Current action and preconditions to check: trajectory_clear

Your task: For each precondition in the list above, predict whether it will hold at this action.

Consider the current scene as observed from the mobile robot's camera, and analyze the predicted future states of all dynamic agents (e.g., people, animals, vehicles, or any moving entities) within the NEXT SECOND.

IMPORTANT: Only answer "very likely" if you are absolutely certain—based on strong, clear evidence—that a dynamic agent will violate the precondition in the predicted future state. Do NOT answer "very likely" for unlikely, ambiguous, or low-probability risks.

Ask yourself for each precondition: Is there a high probability, with clear and convincing evidence, that the predicted future states of any dynamic agent will interfere with the predicted future state of the currently executing action within the NEXT SECOND, causing that precondition to fail?

Assess the risk level based on these predictions. Use "likely" or "very likely" if motions create a clear risk of interference.

Use "neutral" or "improbable" if agents are nearby but their predicted paths are clearly diverging or non-conflicting.

Failure Risk Categories: "very improbable", "improbable", "neutral", "likely", "very likely"

Answer Format: Output ONLY the probability_of_failure value from these categories: "very improbable", "improbable", "neutral", "likely", "very likely"

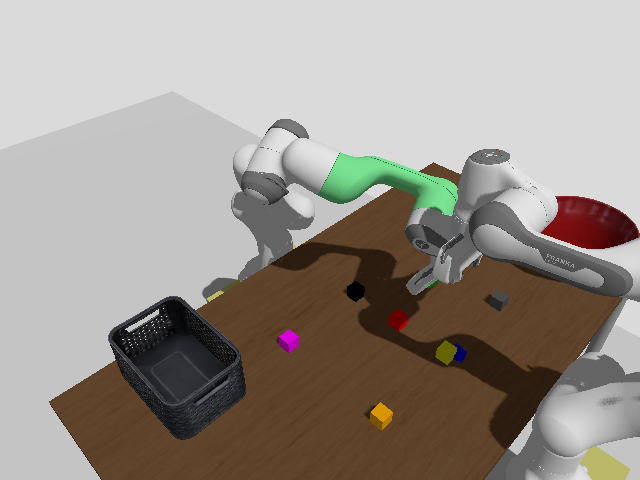

Answer: improbable